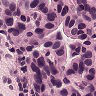
Metastatic tissue present: yes